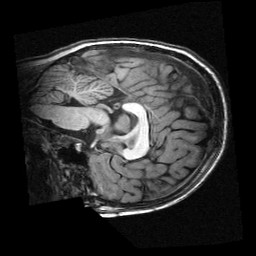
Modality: T1w
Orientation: sagittal
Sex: male